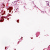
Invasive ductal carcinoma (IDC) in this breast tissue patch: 0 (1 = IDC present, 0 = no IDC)